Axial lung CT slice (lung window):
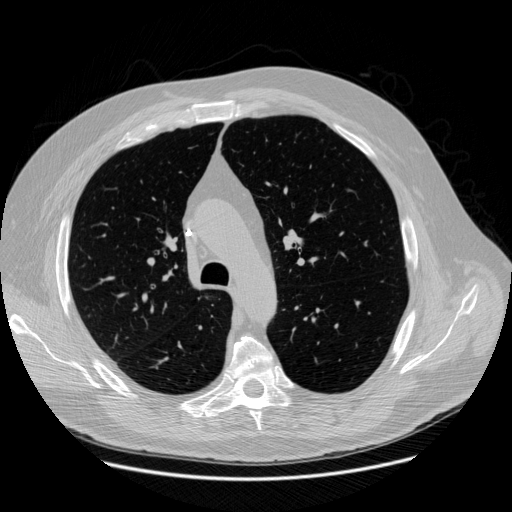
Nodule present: no